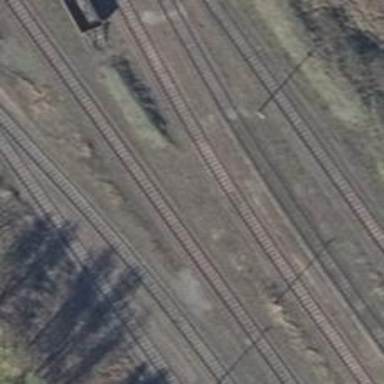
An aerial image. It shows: Railway yard.